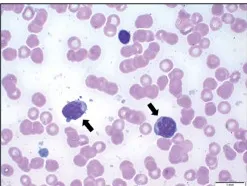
Results of work-up at the diagnosis of acute myeloid leukemia. (A) Bone marrow smears taken from the patient (myeloblast: black arrows).
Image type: pathology (giemsa)